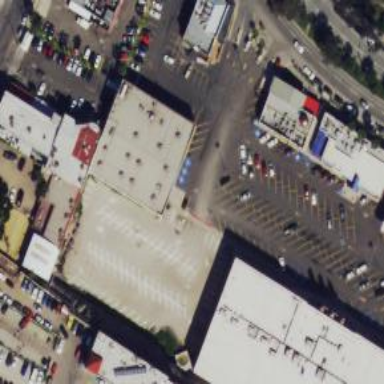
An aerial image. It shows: Retail area.